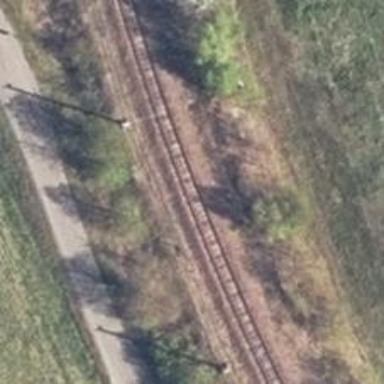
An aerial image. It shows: Railway with electrified contact lines.